Question: I try to create the following field :
'''
<select name="test">
<option value="1">a</option>
<option value="2">b</option>
<option value="3" style="font-weight: bold; color: red;">c *</option>
<option value="4">d</option>
<option value="5">e</option>
</select>
'''
This creates a 2-color selectbox :

But in Symfony2, I do not know how to apply a class to a single option.
If in my view I do :
'''
{{
form_widget(myForm.test, {
'attr': {
'class': 'red',
}
})
}}
'''
Or if in my form I do :
'''
$builder->add('test', 'choice', array(
'required' => true,
'choices' => array('a', 'b', 'c *', 'd', 'e'),
'attr' => array('class' => 'red'),
));
'''
The attribute is stored into the '<select>' tag and apply to the whole selectable values.
# Edit
I solved the problem using jQuery :
1) in my view I put :
'''
{{
form_widget(myForm.test, {
'attr': {
'class': 'starred-select',
}
})
}}
'''
2) in my javascripts, I put :
'''
$('.starred-select option').each(function() {
if ($(this).text().substr(-2) == ' *') {
$(this).addClass('red');
}
});
'''
Of course, my values can't finish by a star.
'<option>'
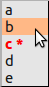
Answer: You've to override the way your widget choice field is rendered.
<URL> can be overriden.
The best method to do this is to copy the default block from <URL>
(In your case you've to override the 'widget_choice_options' block)
You can also customize your block at <URL>, it includes fully explained examples.